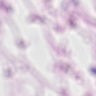
Metastatic tissue present: no